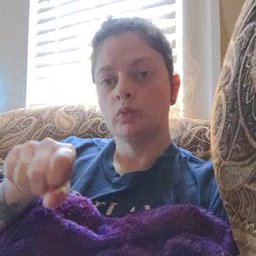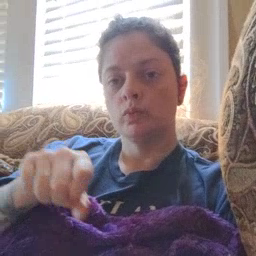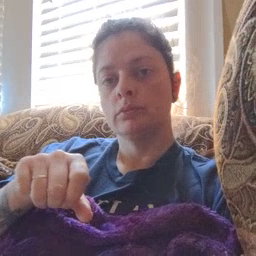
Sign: shoe